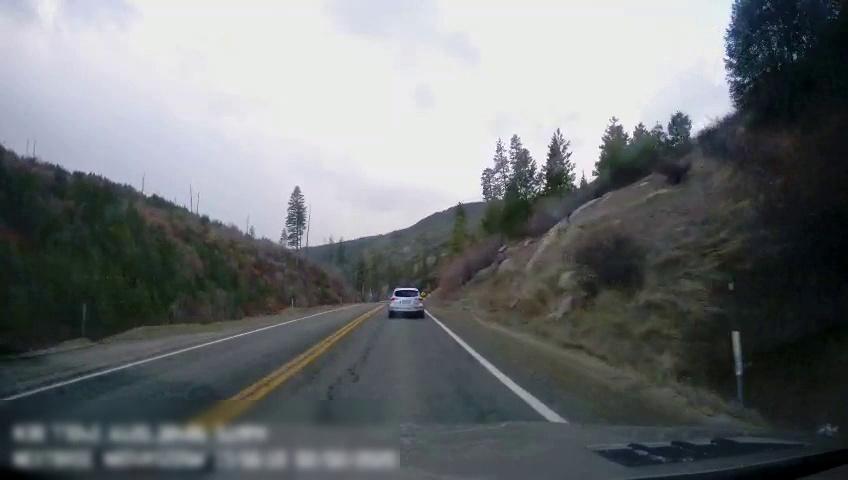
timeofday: Day
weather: Cloudy
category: Drivable Space
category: Vehicles | Car
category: Lanes | Current Lane
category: Lanes | Current Lane
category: Lanes | Opposite Lane